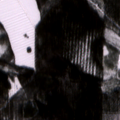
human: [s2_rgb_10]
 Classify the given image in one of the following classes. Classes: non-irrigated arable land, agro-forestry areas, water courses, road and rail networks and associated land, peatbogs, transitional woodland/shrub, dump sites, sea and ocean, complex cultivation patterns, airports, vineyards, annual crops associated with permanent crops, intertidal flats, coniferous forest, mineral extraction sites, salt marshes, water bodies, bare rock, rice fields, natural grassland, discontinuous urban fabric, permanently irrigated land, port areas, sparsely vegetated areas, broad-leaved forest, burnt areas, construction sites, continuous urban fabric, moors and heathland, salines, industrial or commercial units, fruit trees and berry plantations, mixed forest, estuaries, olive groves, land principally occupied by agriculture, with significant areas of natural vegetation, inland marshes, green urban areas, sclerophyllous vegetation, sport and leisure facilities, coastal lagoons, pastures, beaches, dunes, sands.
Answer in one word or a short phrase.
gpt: non-irrigated arable land, coniferous forest, mixed forest, transitional woodland/shrub